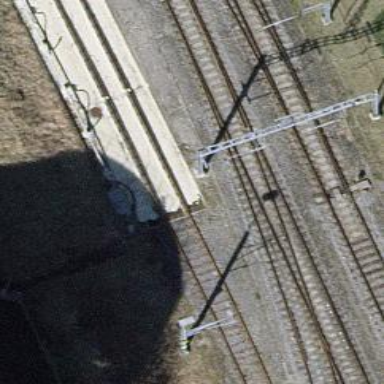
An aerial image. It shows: Railway yard with single rail track. The electrified track has contact line for power supply.